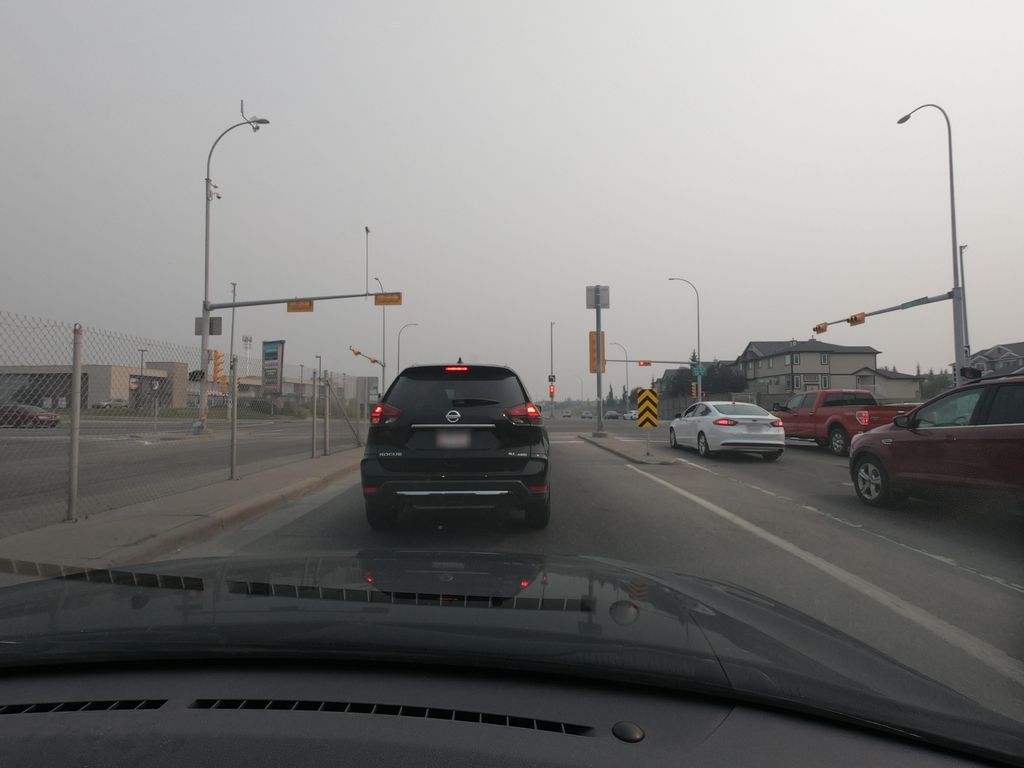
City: calgary